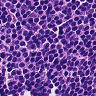
Metastatic tissue present: no